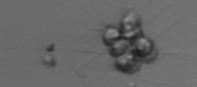
Label: Leptocylindrus_mediterraneus